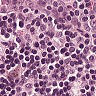
Metastatic tissue present: no